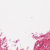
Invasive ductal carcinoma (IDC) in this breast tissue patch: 0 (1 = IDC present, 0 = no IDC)